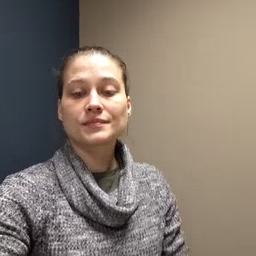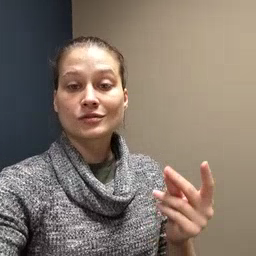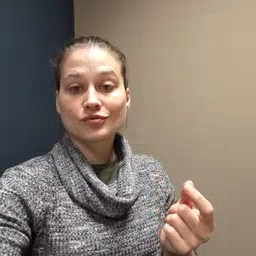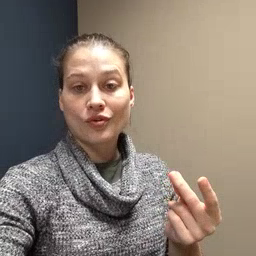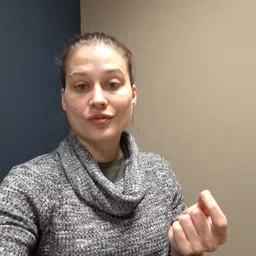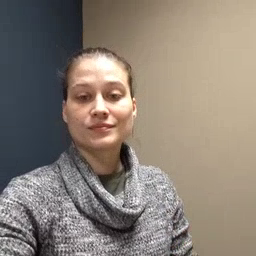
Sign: dog